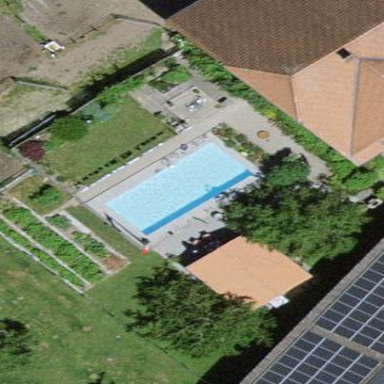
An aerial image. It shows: Swimming pool located in leisure land.